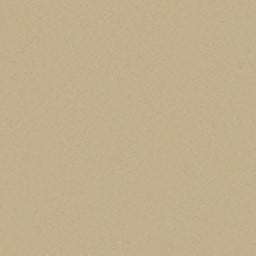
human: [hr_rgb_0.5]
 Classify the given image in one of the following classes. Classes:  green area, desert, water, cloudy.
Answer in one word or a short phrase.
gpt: desert